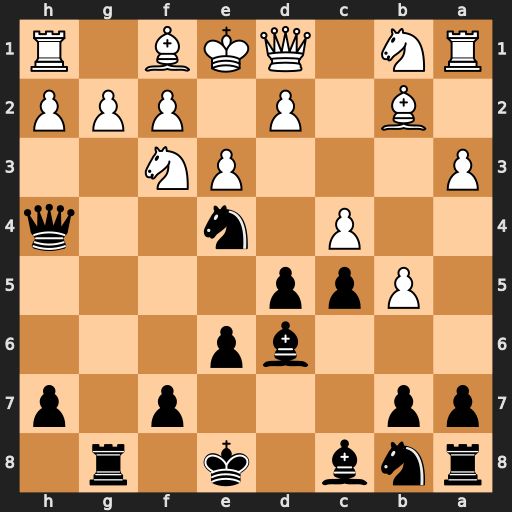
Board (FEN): rnb1k1r1/pp3p1p/3bp3/1Ppp4/2P1n2q/P3PN2/1B1P1PPP/RN1QKB1R
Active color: b
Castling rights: KQq
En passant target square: -
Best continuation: Qxf2#